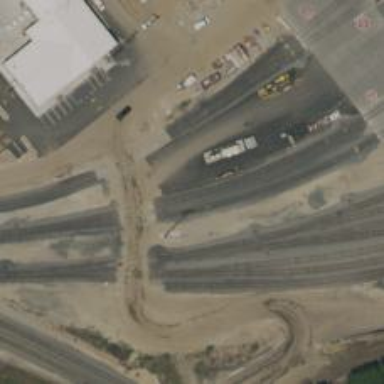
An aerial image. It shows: Railway yard in service.